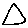
Label: triangle